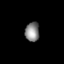
Tissue: prostate
Cell type: B cells
Senescence score: 0.7345
Nuclear area (px): 269
Mean DAPI intensity: 133.732